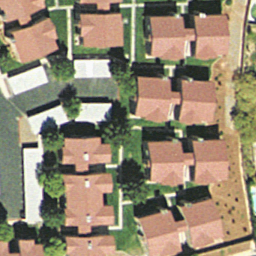
Label: residential